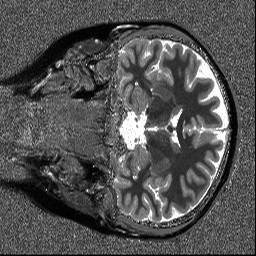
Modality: T1map
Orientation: coronal
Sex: female